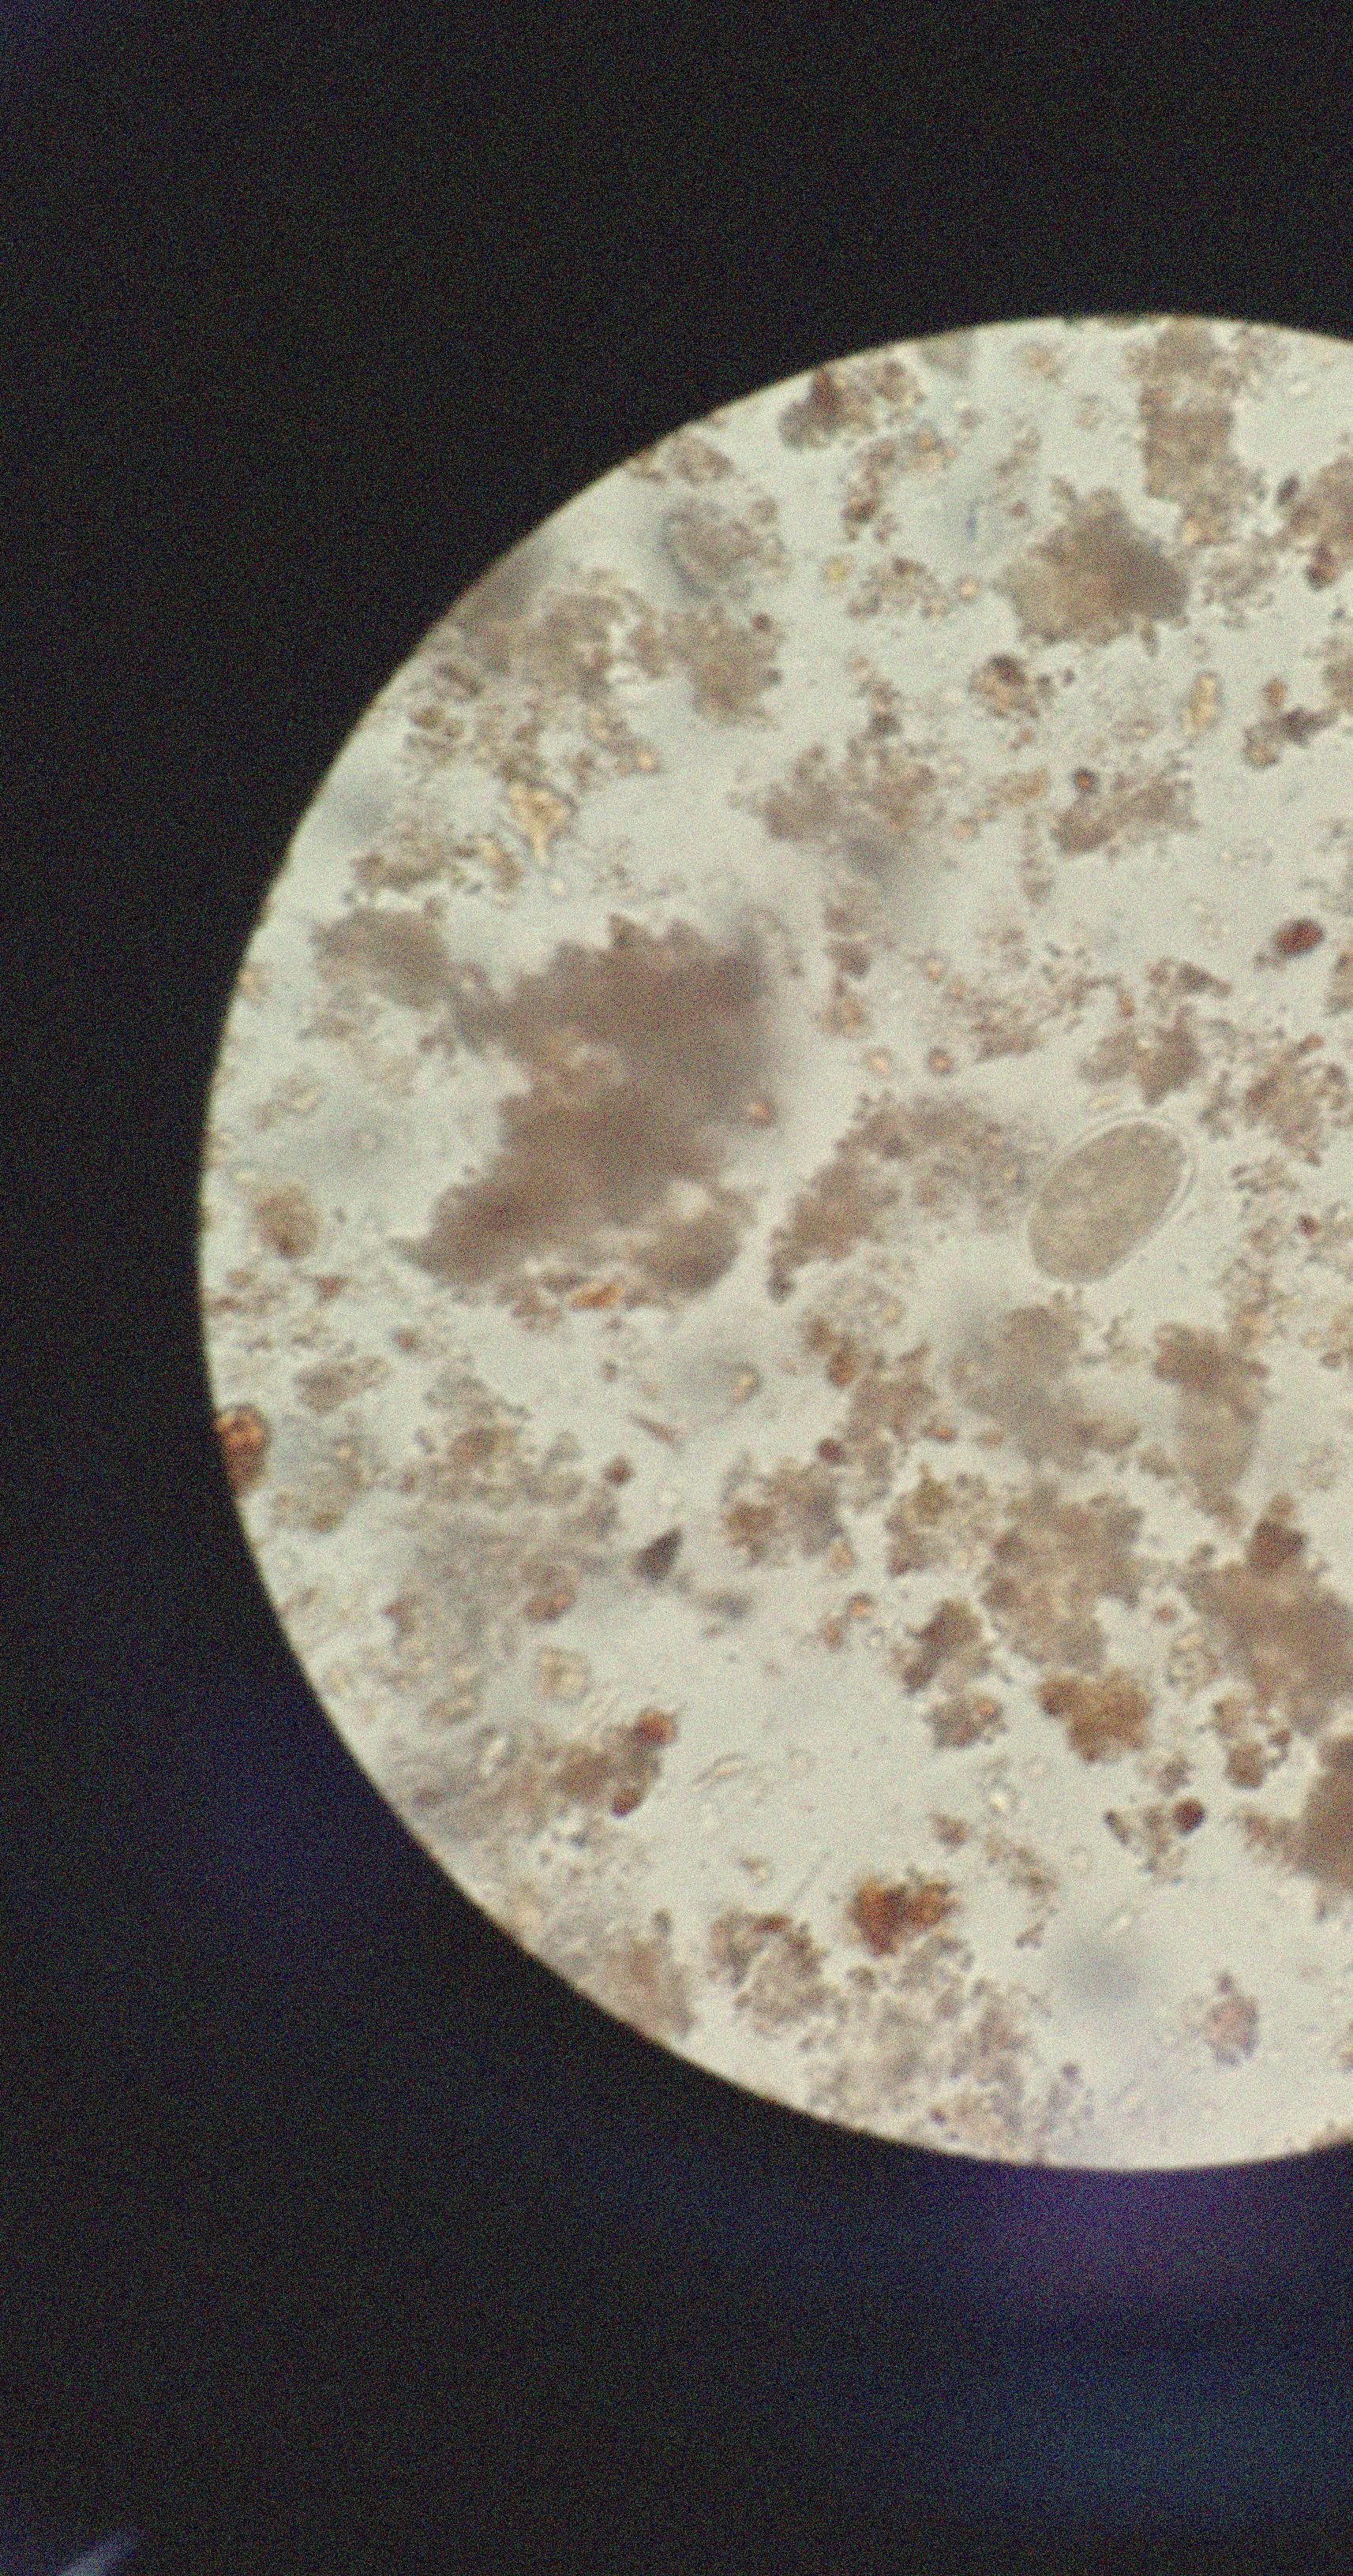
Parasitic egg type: Hookworm egg